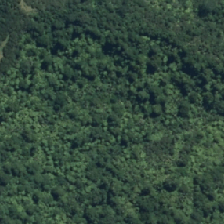
Land cover: indigenous_forest